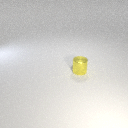
small yellow metal cylinder